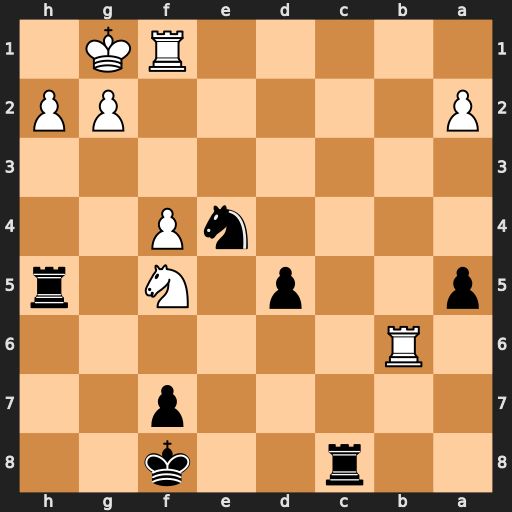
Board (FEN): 2r2k2/5p2/1R6/p2p1N1r/4nP2/8/P5PP/5RK1
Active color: b
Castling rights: -
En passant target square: -
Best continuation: Rxf5 g4 Rf6 Rxf6 Nxf6